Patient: sex M, age 34
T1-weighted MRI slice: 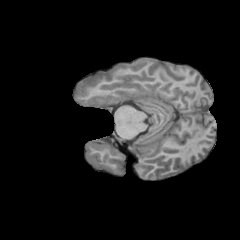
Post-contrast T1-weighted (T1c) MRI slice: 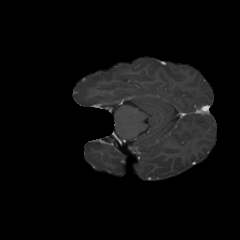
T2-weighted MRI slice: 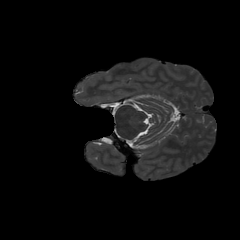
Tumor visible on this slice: no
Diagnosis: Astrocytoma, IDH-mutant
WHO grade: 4